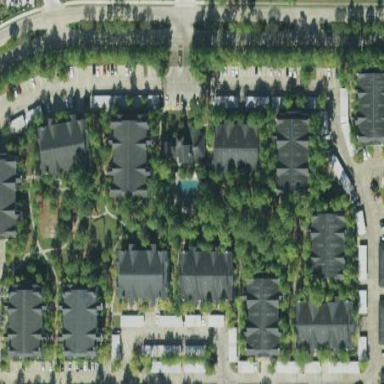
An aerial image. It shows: Residential area with apartments.